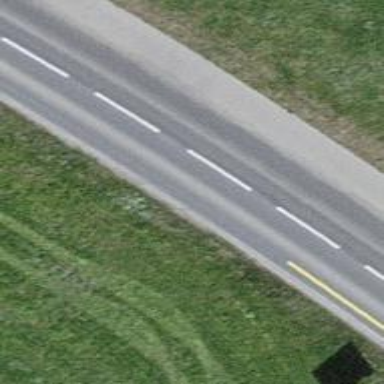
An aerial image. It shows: Asphalt road with primary classification. There is cycle track on the right side.